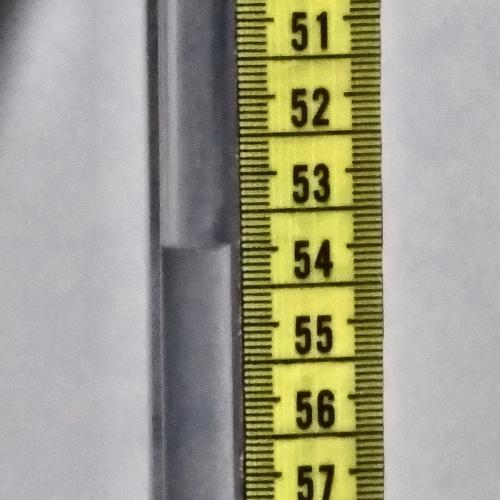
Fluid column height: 53.9 cm